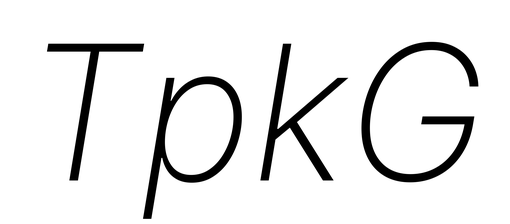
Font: Inter-Italic_ExtraLight_Italic